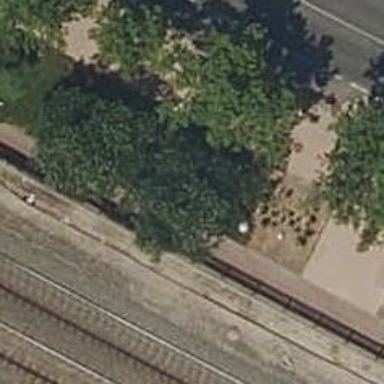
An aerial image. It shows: Sidewalk along the footway.